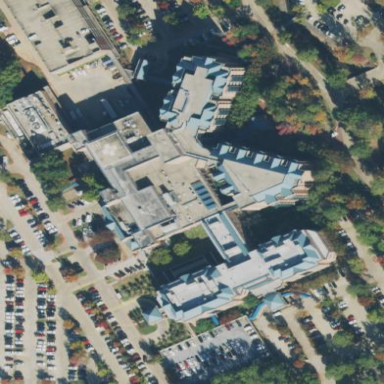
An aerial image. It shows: Healthcare facility identified as hospital.